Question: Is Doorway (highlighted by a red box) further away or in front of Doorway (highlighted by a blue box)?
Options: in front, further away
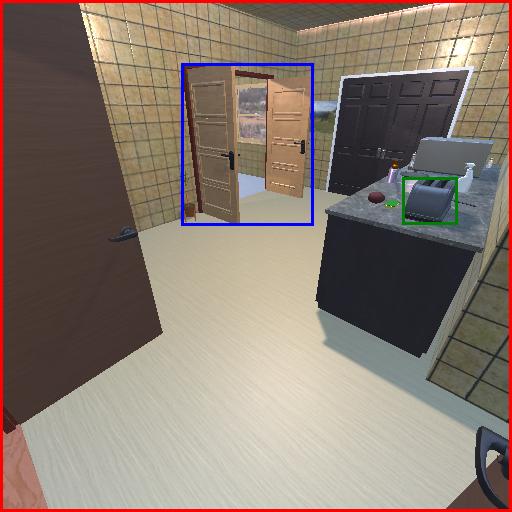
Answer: in front